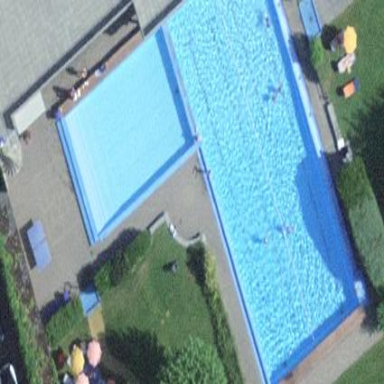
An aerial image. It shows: Swimming pool located in leisure land.